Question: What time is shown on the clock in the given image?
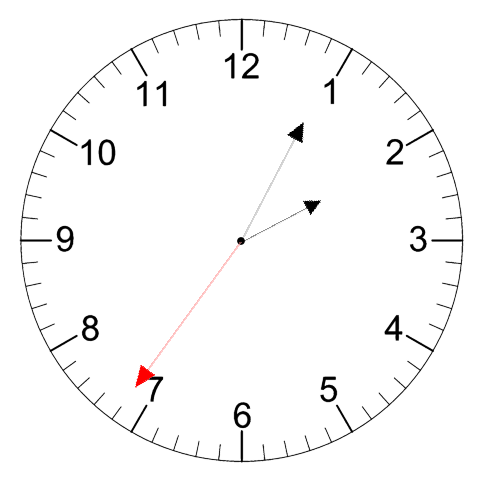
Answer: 02:04:36